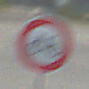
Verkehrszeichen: VerbotRadverkehr
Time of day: SunriseSunset
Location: Outdoor (Urban)
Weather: Clear
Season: NotSpecified
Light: Natural